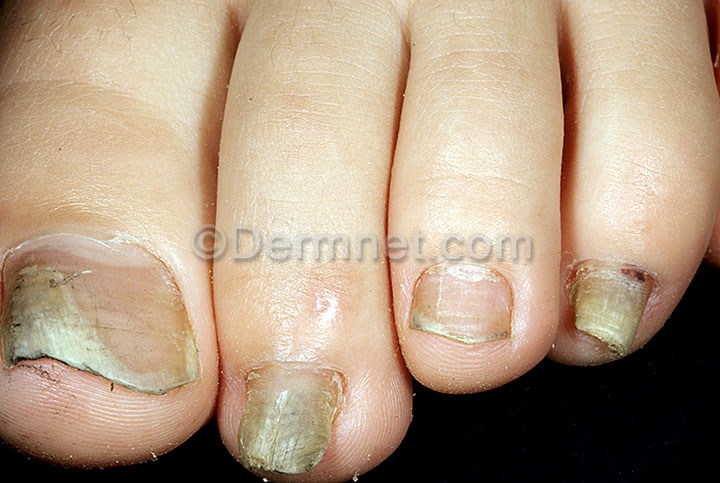
Disease: Nail Fungus and other Nail Disease